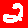
Digit: 2